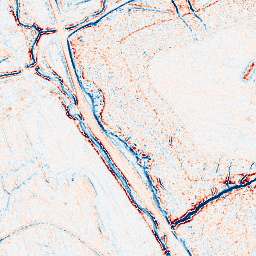
Category: edge_preserving
Decomposition family: anisotropic_diffusion
Decomposition parameters: iterations: 5
kappa: 30
gamma: 0.2
Upsampling method: bspline
Upsampling parameters: scale: 4
Upsampling scale: 4